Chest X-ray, AP view. Patient: 57 years old, sex F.
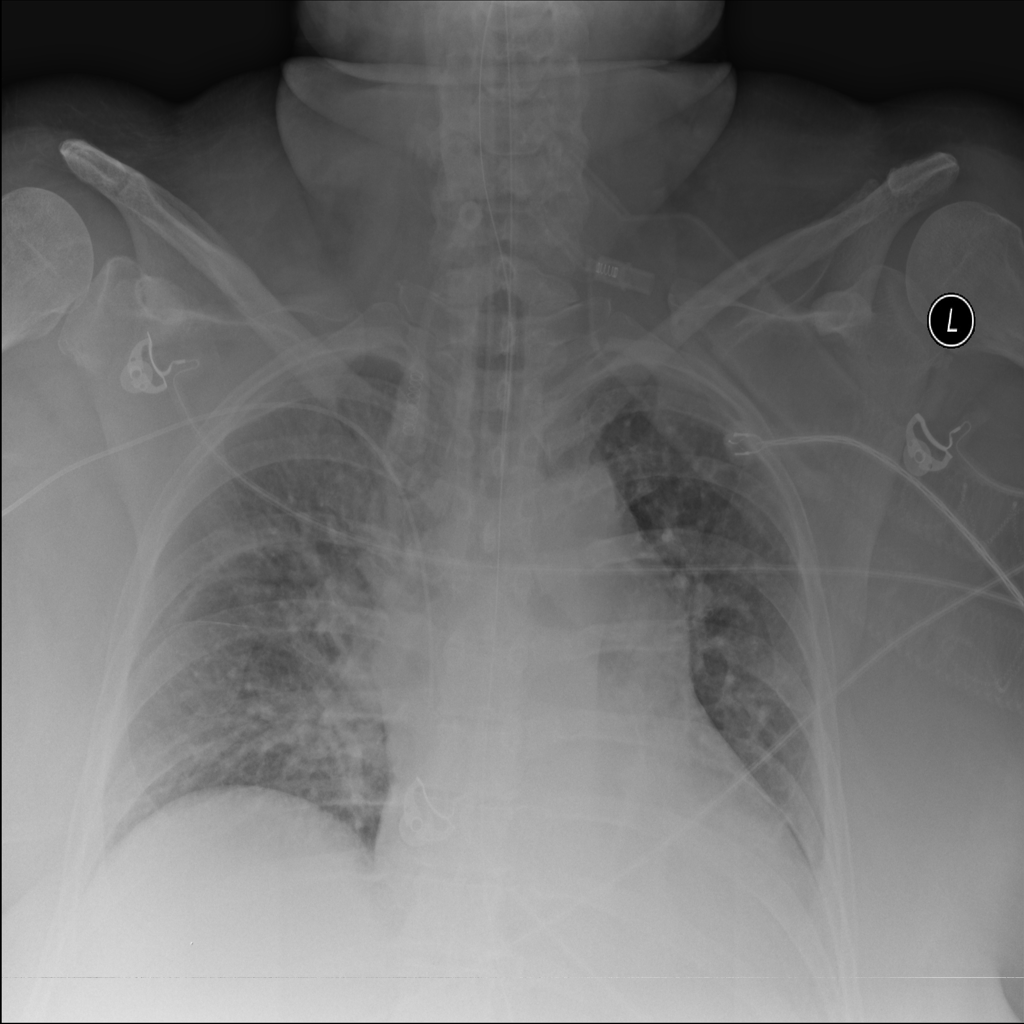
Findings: No Finding